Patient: sex M, age 60
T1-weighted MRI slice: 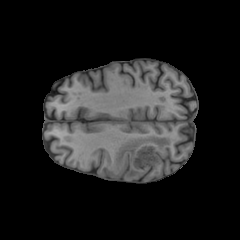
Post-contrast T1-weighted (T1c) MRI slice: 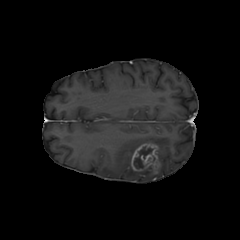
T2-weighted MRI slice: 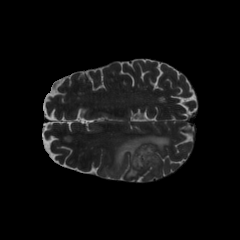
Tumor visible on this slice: yes
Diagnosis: Glioblastoma, IDH-wildtype
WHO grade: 4